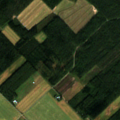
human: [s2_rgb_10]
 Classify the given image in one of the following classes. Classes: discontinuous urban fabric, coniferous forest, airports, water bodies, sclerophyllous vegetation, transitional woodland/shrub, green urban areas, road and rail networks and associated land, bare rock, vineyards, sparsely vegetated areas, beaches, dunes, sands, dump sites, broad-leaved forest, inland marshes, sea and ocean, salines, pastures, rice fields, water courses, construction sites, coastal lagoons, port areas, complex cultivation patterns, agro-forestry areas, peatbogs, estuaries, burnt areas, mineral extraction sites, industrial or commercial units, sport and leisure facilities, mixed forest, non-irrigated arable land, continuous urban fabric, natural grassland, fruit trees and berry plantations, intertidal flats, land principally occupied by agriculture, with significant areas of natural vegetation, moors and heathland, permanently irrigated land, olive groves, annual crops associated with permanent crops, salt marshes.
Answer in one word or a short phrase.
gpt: non-irrigated arable land, land principally occupied by agriculture, with significant areas of natural vegetation, coniferous forest, mixed forest